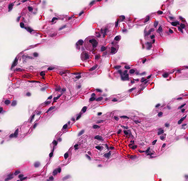
Tumor epithelial tissue: no
Tumor-associated stroma tissue: no
Normal tissue: yes